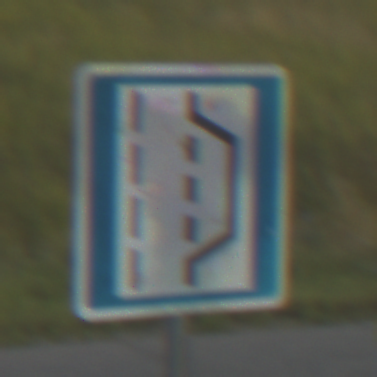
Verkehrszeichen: NothalteUndPannenbucht
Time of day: SunriseSunset
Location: Outdoor (RoadRail)
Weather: PartlyCloudy
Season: NotSpecified
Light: Natural